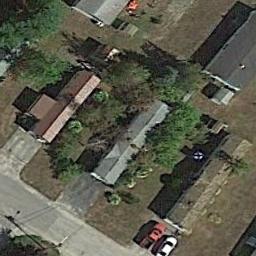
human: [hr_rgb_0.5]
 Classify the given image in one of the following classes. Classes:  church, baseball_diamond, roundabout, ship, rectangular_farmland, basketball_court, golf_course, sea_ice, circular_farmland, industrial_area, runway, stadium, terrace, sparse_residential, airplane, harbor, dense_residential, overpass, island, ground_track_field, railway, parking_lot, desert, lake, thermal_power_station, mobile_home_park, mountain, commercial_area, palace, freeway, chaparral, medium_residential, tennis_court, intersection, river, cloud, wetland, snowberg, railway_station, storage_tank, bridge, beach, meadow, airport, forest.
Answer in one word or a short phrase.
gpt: mobile_home_park